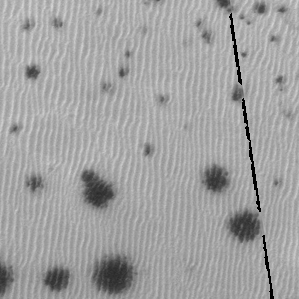
Label: frost